Question: I'm getting this error in my heroku logs:

Here's the create method in my pins_controller
'''
def create
code = params[:pin][:code]
@classroom = Classroom.where('code LIKE ?', code).first
unless @classroom
flash[:error] = "Classroom code incorrect"
render :new
else
params[:pin][:classroom_id] = @classroom.id
end
@pin = Pin.new(pin_params)
@pin.save
params[:pin][:emotion_ids].each do |emotion_id|
@emotion = Emotion.find(emotion_id)
@pin.emotions << @emotion
end
respond_with(@pin)
authorize @pin
end
'''
I recently created a new instance of my app on a staging url and a product url (pointing to my domain) I ran rake db:migrate so that should be working and most of the other features on the site are fine.
Why would this work locally but not in heroku?
Thanks for your help.
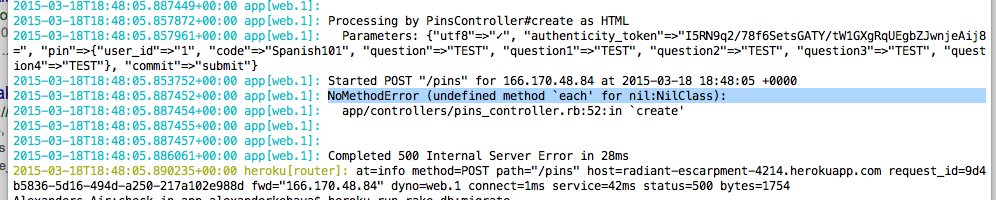
Answer: Make sure your database has some emotions in it.